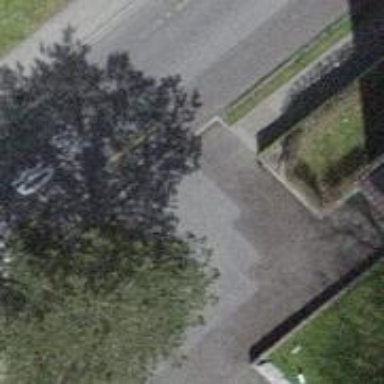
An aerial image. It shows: Sidewalk.